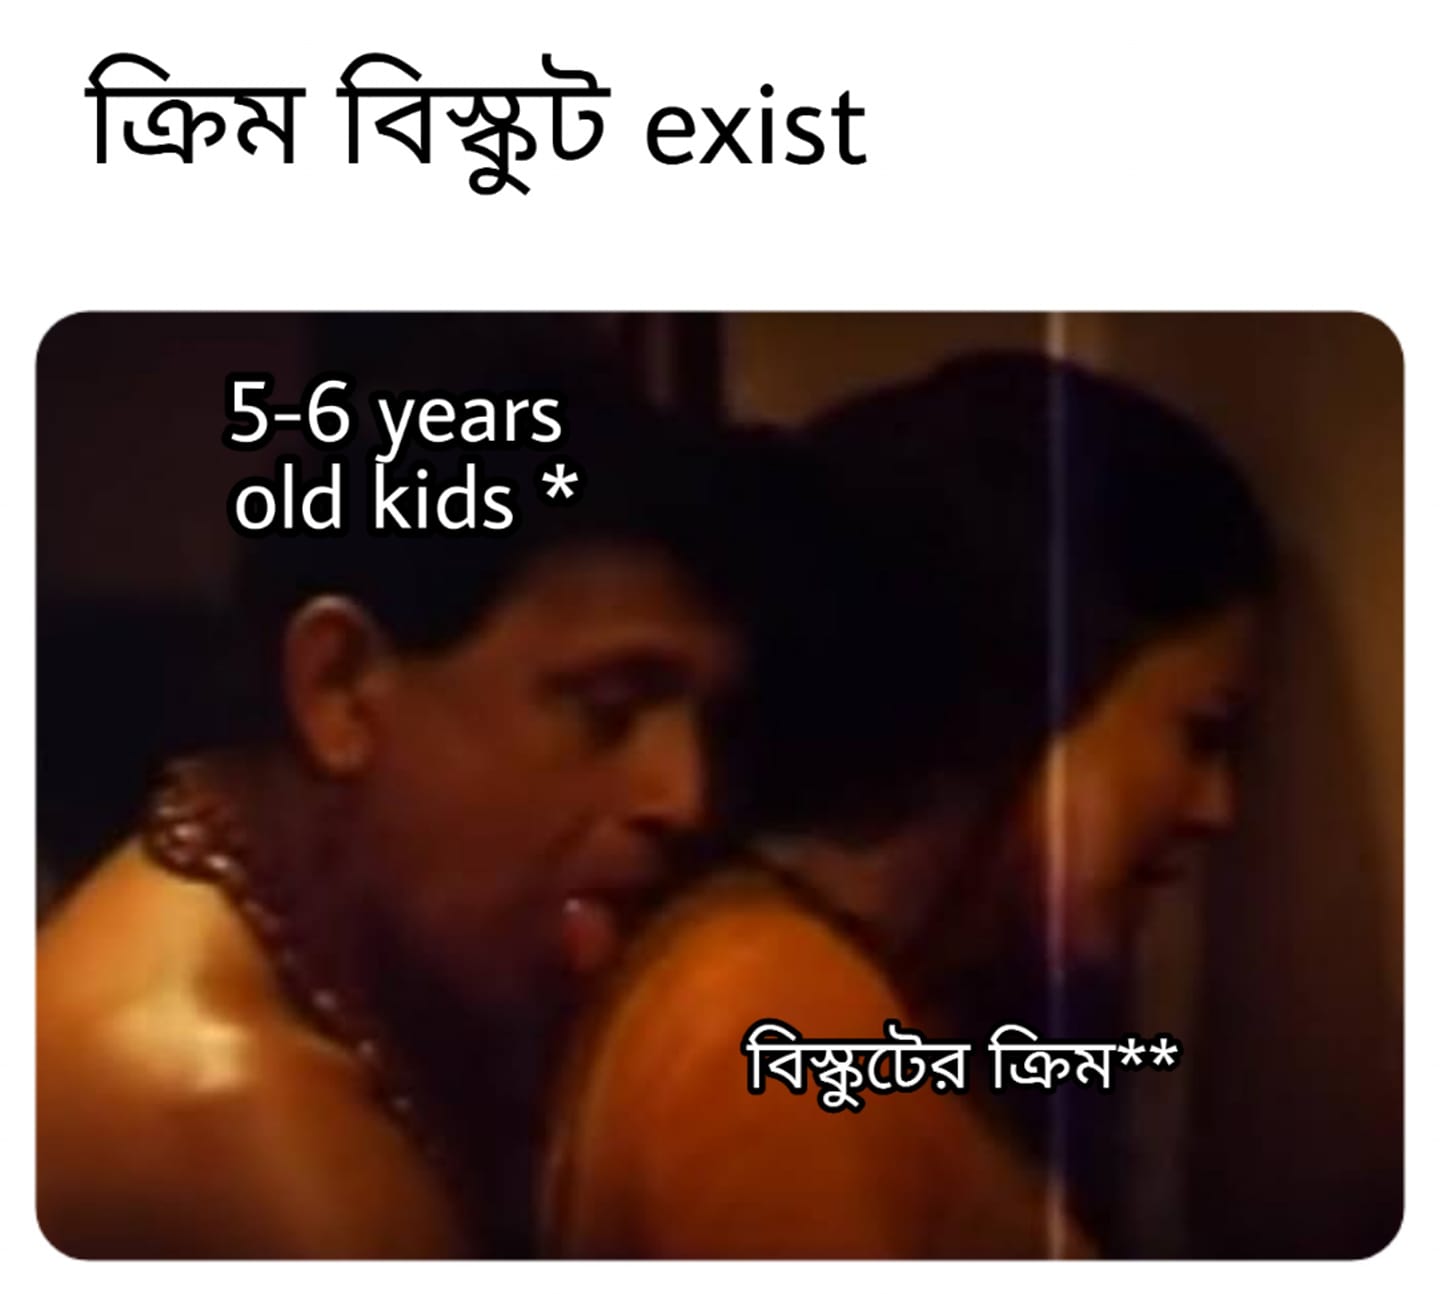
Caption:  ক্রিম বিস্কুট  exist     5-6 years old kids *    বিস্কুটের ক্রিম **
Label: hate